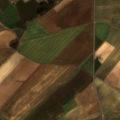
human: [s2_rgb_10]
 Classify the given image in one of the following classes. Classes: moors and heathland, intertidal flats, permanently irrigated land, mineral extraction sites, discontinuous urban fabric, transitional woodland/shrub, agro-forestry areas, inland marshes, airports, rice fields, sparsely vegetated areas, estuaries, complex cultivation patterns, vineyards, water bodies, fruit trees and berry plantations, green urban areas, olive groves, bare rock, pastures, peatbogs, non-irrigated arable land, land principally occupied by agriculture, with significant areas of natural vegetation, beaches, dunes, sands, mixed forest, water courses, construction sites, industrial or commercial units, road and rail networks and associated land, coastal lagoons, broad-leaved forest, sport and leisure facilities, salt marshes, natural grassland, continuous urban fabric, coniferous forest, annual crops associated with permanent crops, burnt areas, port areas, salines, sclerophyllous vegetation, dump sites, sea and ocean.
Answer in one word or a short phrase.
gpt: non-irrigated arable land